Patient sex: M
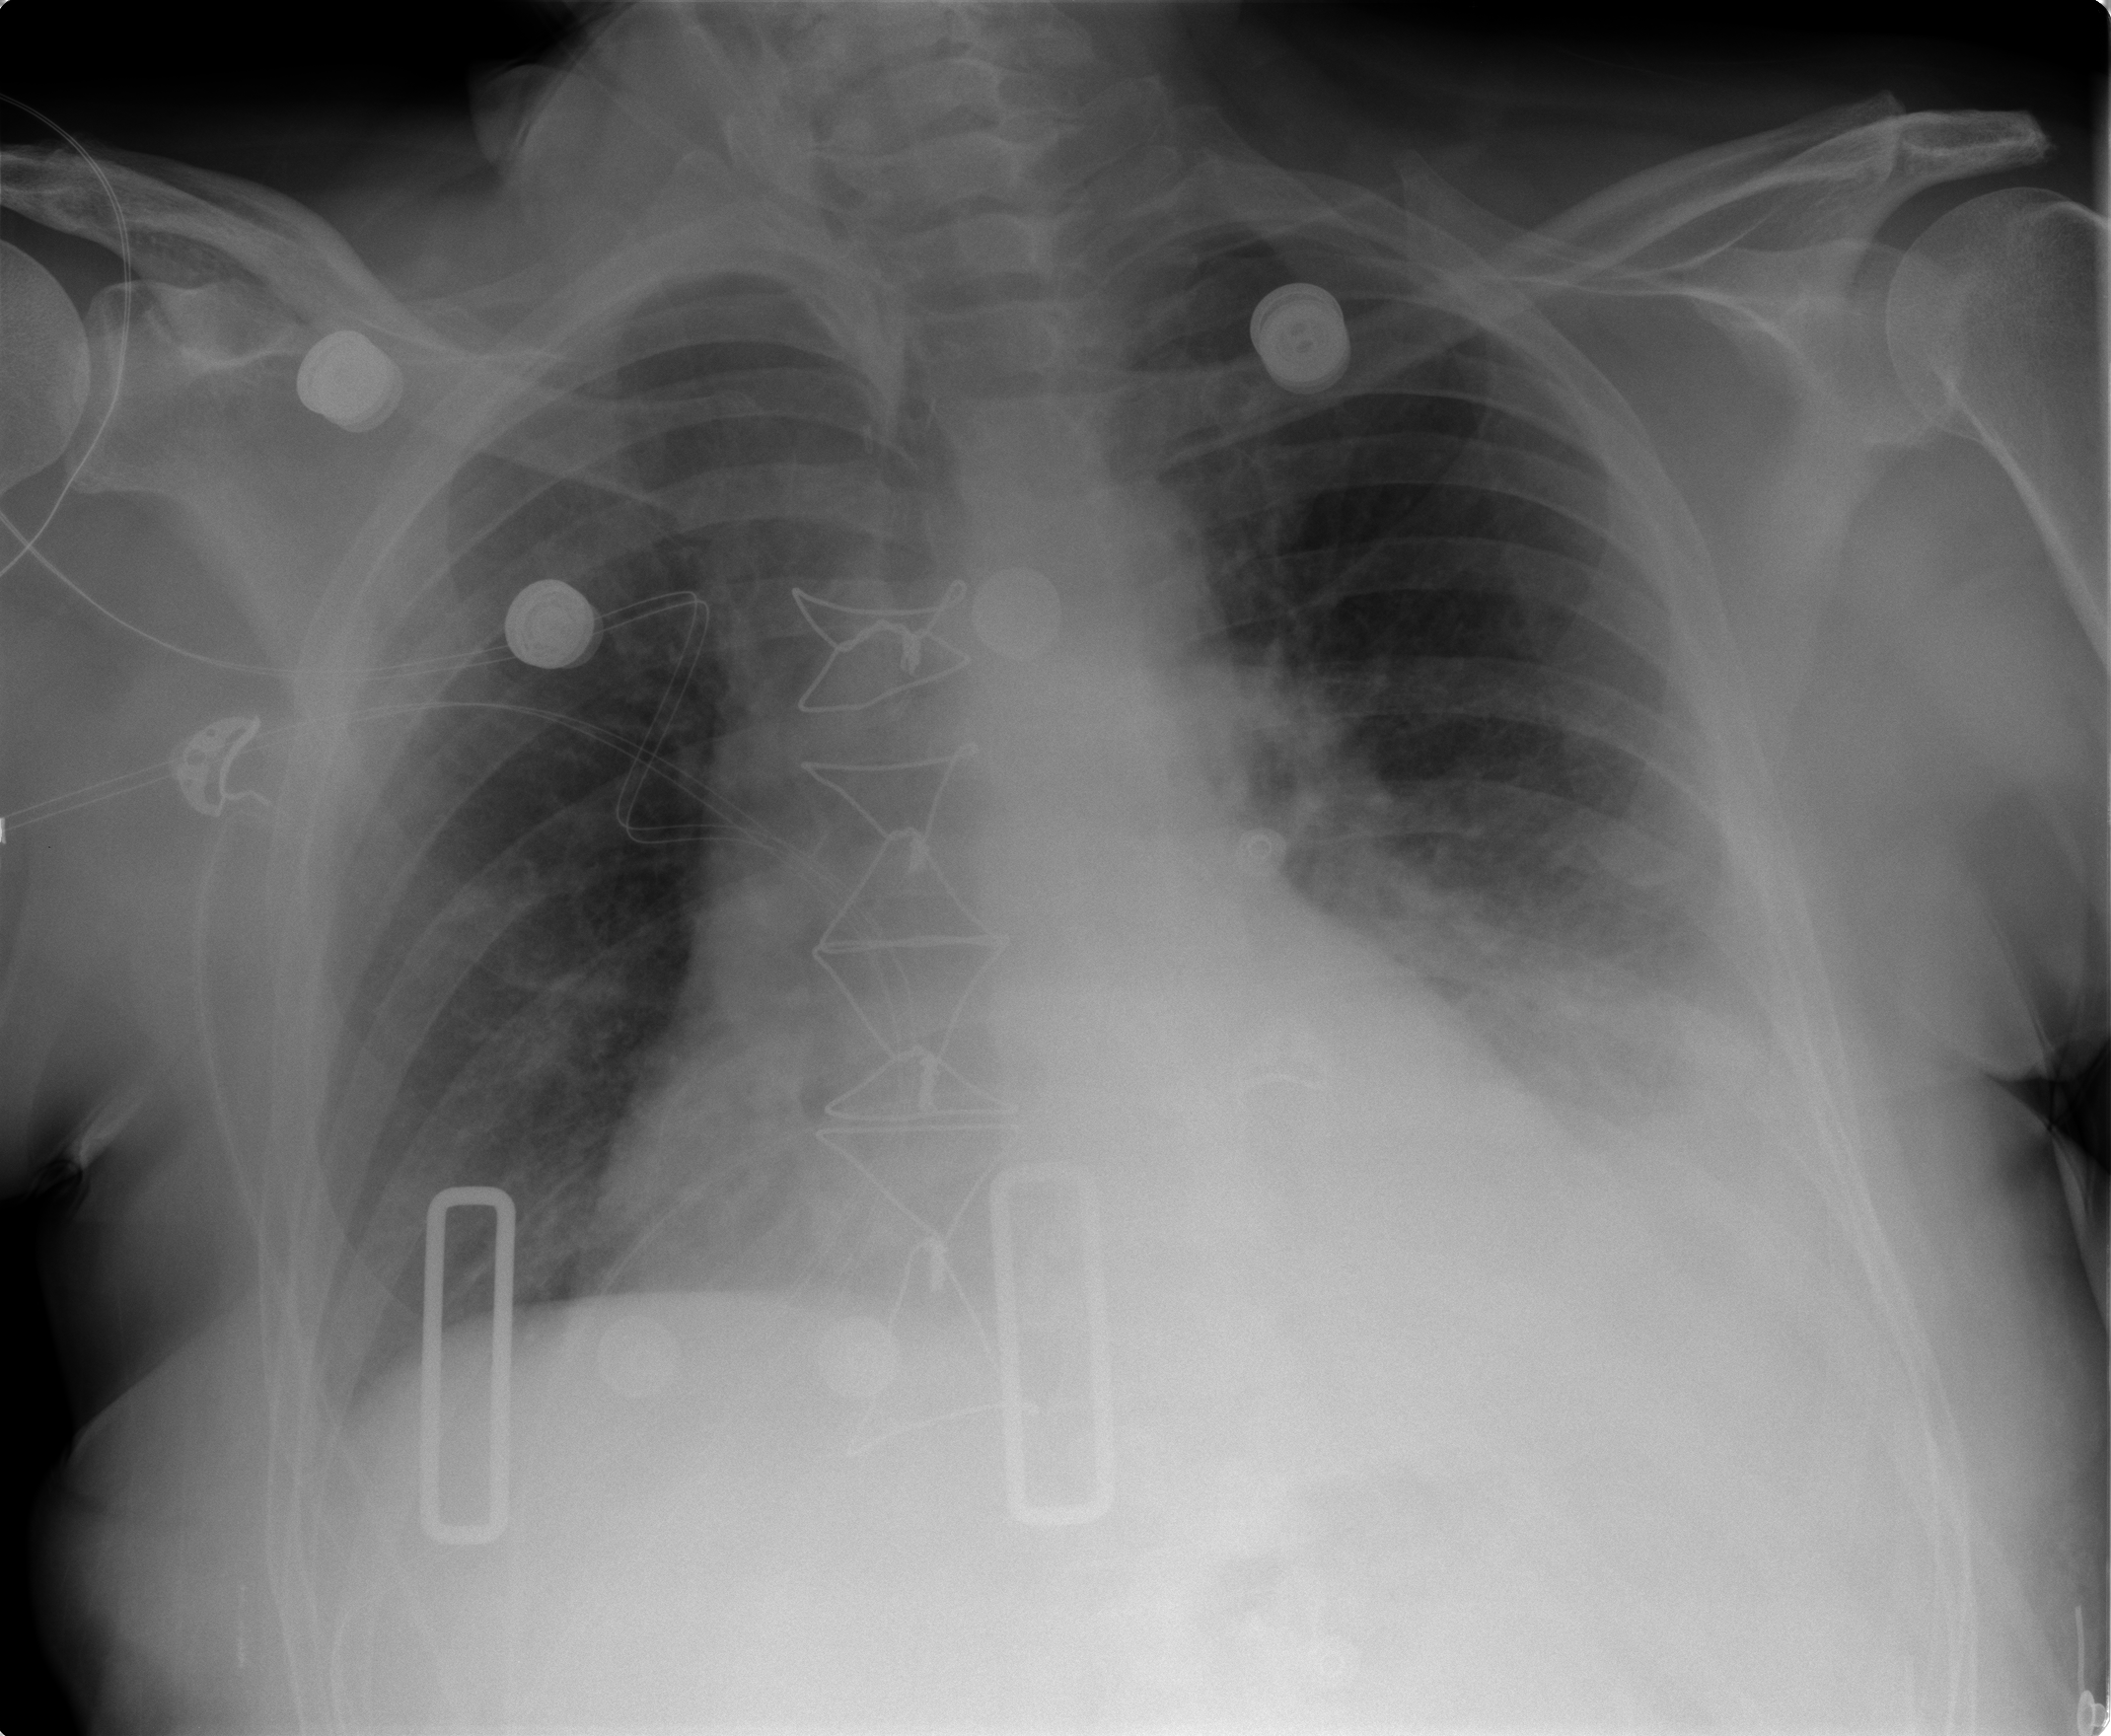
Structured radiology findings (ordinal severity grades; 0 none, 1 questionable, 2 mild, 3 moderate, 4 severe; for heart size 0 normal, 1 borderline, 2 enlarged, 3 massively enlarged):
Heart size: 2
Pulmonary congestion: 0
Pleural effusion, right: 0
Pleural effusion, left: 3
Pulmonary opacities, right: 0
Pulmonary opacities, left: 0
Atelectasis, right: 0
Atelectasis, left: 2